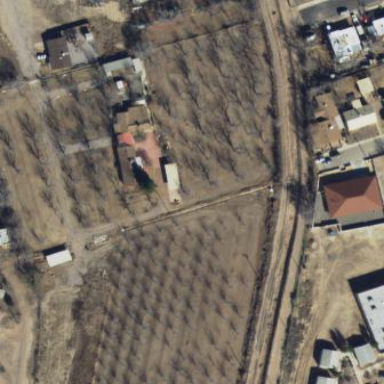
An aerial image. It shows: Orchard.